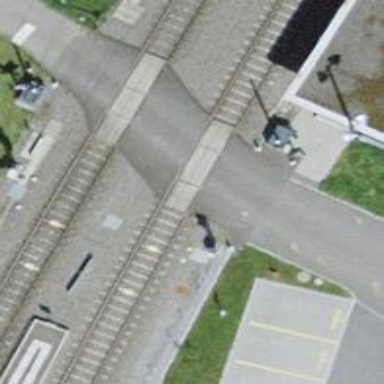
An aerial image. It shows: Abandoned railway spur with one track.